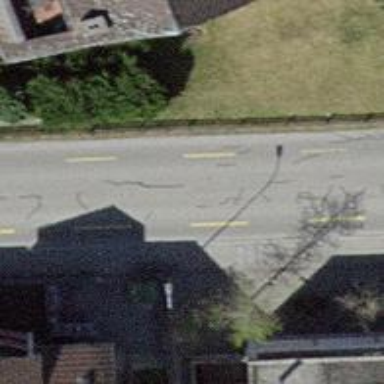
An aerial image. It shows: Residential road with sidewalk on the left side.